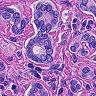
Metastatic tissue present: yes